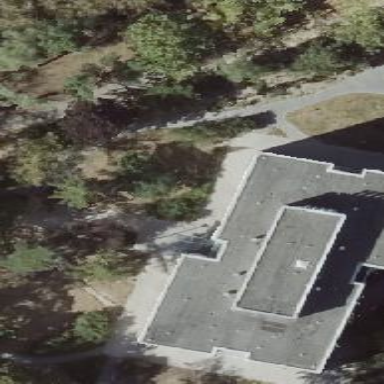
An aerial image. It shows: Apartment building with flat roof.